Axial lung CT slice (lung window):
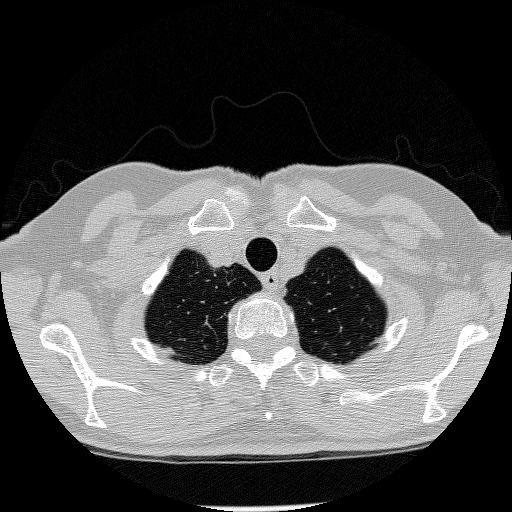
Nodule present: no